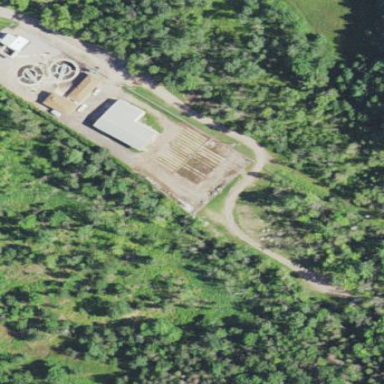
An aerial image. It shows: Wastewater plant.